The image is a continuous-wavelet scalogram (time versus scale) of a rotating-machine vibration signal. Diagnose the rotating machine from this image, choosing from: normal, misalignment, unbalance, looseness.
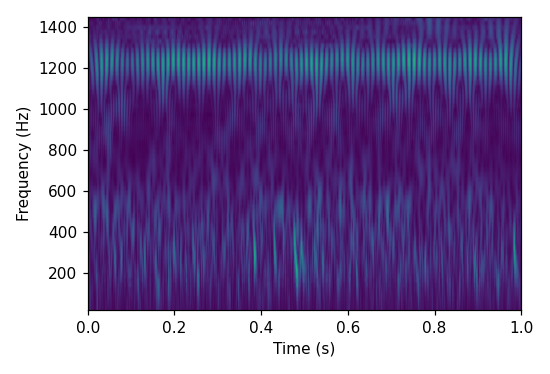
Answer: misalignment